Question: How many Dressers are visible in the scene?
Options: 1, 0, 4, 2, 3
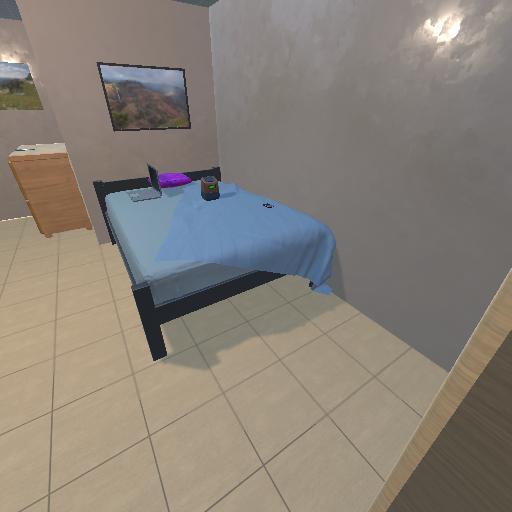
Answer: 1